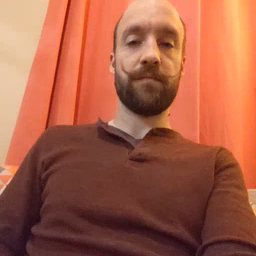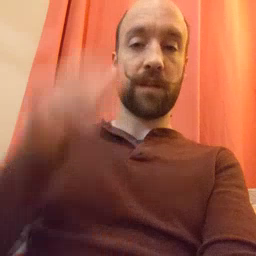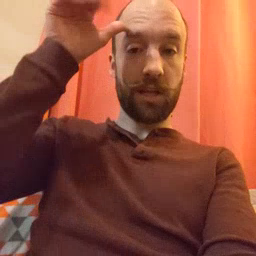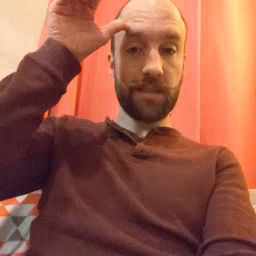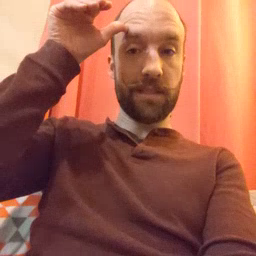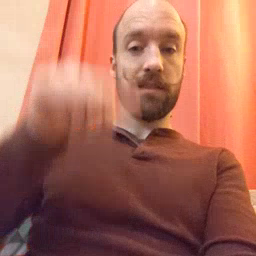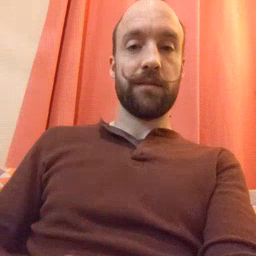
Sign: donkey